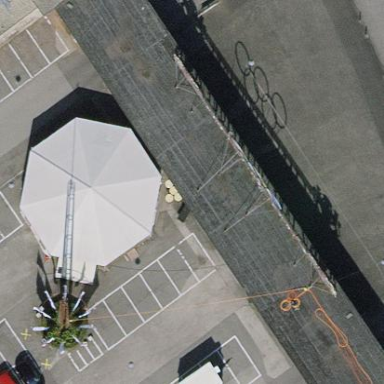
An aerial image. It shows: View of roof of building.